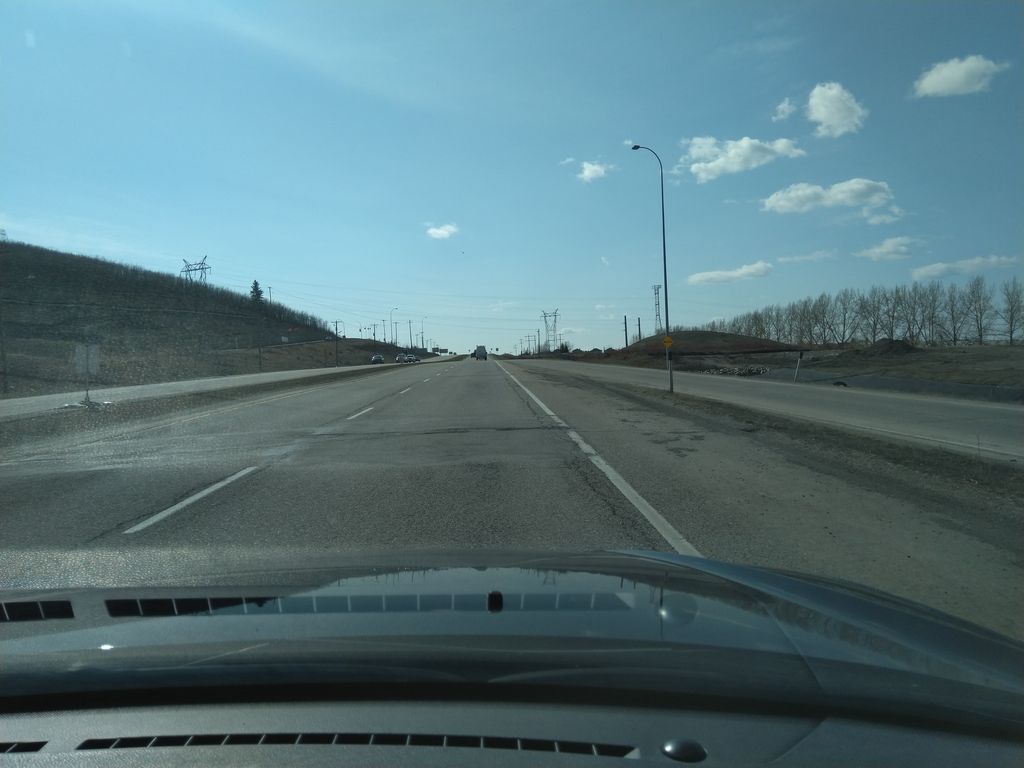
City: calgary